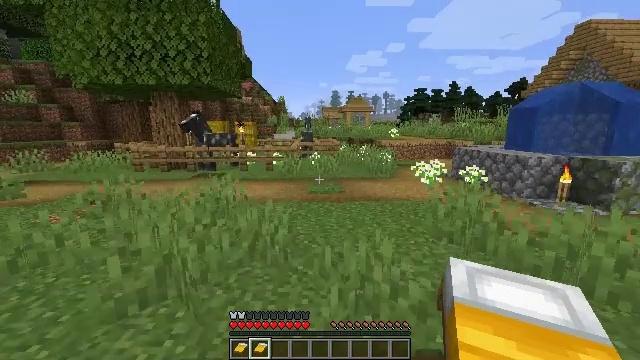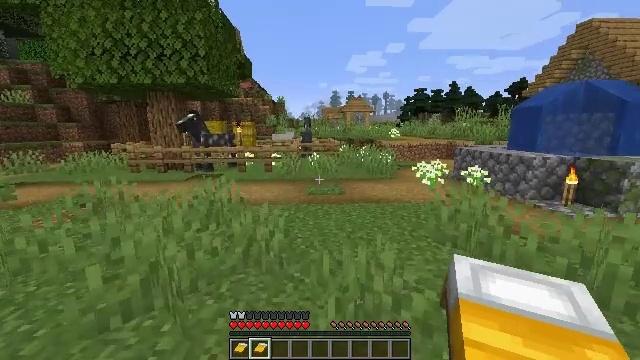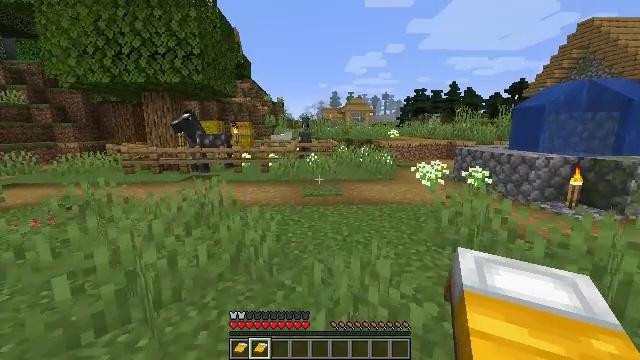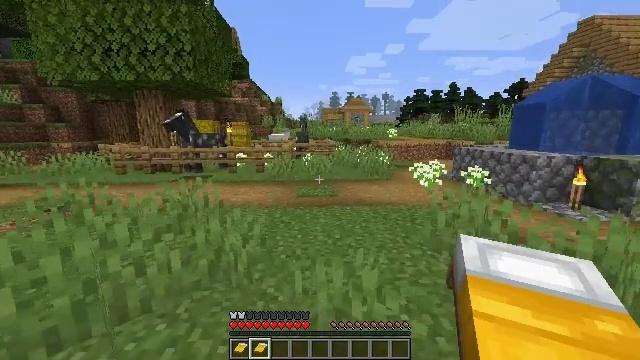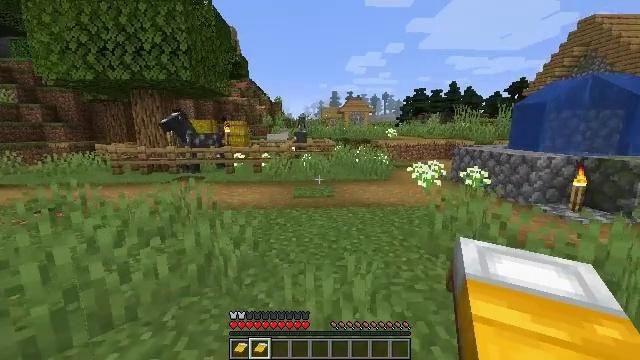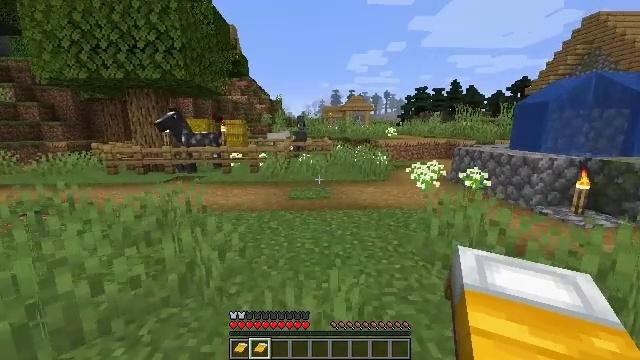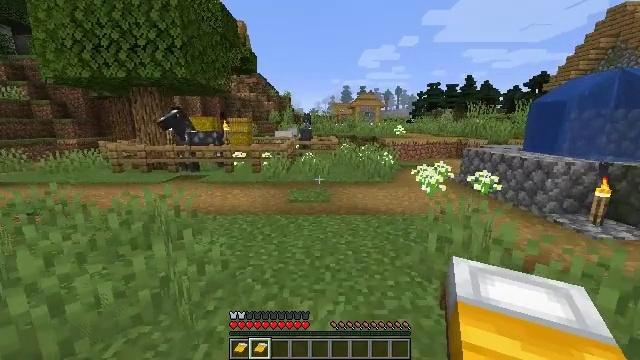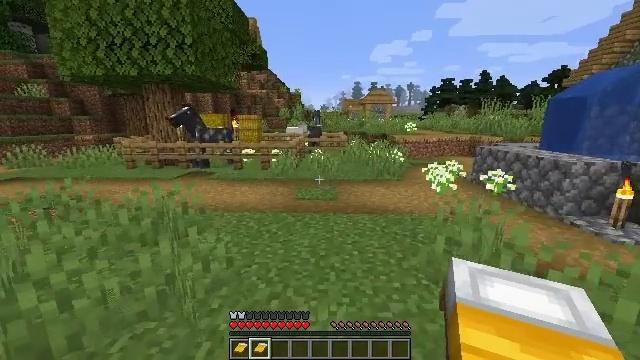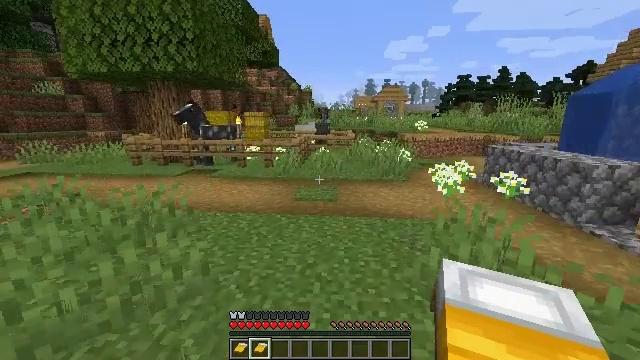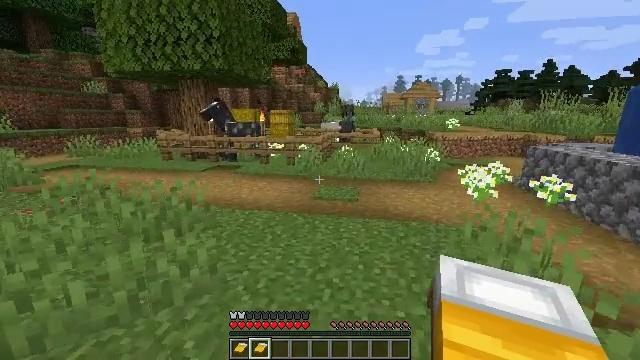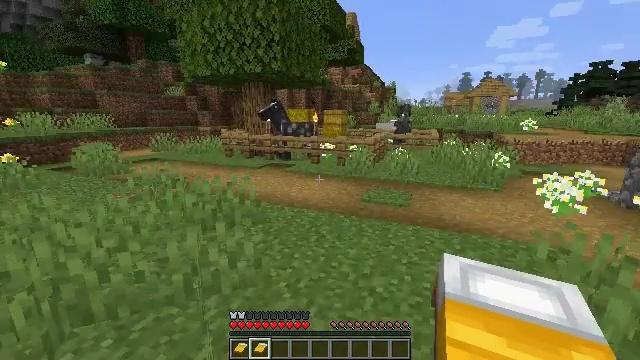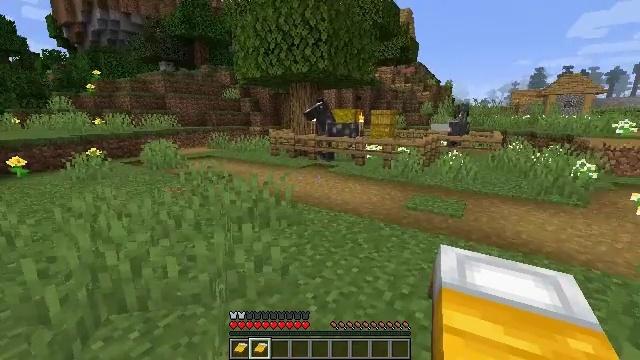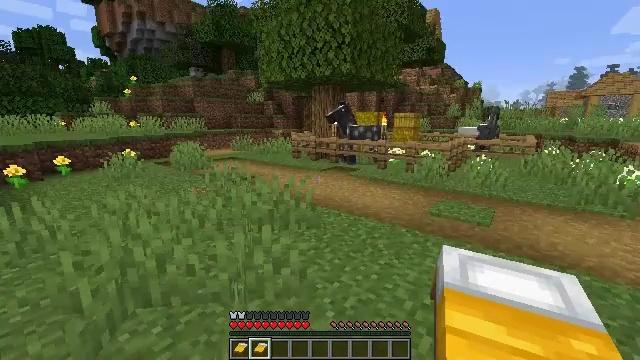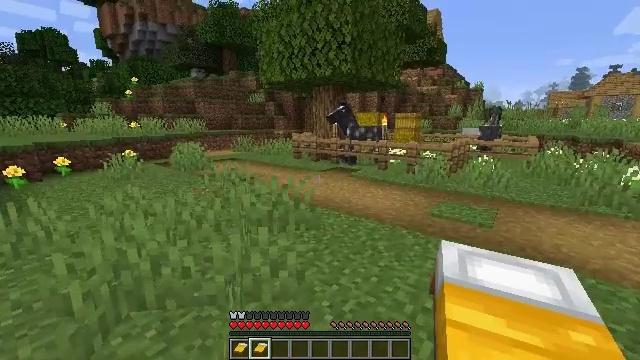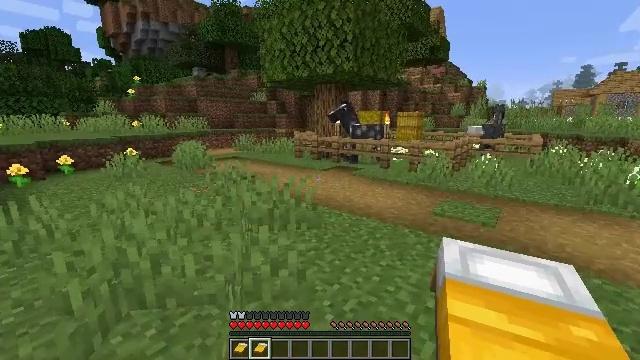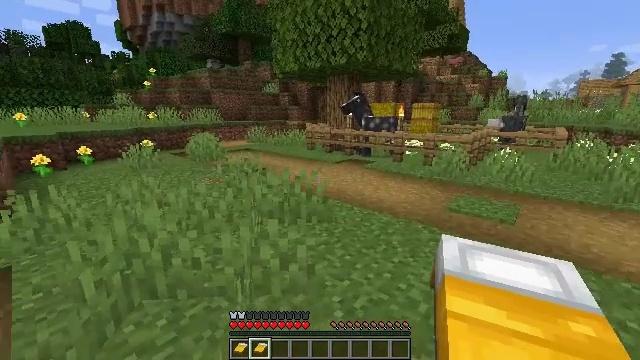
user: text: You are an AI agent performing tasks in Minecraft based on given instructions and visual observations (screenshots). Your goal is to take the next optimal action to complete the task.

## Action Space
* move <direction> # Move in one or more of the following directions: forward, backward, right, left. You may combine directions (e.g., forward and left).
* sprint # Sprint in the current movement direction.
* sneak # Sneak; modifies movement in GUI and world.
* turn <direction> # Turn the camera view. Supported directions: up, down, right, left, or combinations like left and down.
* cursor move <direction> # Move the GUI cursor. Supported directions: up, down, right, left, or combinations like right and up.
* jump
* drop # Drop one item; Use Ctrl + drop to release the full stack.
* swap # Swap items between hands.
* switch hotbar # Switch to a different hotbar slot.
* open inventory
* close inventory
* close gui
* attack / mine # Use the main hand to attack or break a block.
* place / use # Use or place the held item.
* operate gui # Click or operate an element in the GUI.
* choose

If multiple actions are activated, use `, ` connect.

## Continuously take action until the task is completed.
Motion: motion action
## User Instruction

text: Retrieve the stripped oak log.
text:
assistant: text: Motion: move forward and move right
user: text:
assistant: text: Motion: move forward and move right
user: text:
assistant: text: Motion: move forward and move right
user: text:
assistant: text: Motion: move forward and move right
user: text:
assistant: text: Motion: move forward and move right
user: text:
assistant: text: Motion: move forward and move right, turn left
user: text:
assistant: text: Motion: move forward and move right, turn left
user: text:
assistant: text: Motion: move forward and move right, turn left
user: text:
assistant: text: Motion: move forward, turn left
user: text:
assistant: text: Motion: move forward, turn left
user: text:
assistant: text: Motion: turn left
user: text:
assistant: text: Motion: turn left
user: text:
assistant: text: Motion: no_op
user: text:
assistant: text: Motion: no_op
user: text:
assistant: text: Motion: move forward, turn left and down
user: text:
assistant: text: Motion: move forward
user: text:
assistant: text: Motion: move forward
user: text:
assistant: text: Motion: move forward
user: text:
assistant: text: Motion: move forward
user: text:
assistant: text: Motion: move forward
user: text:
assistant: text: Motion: move forward, turn left
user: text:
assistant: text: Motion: move forward, turn left
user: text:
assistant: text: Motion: move forward
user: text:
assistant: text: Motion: move forward
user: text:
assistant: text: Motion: move forward
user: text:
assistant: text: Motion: move forward
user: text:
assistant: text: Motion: move forward
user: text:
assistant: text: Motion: move forward
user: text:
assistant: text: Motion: move forward
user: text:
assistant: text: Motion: move forward and move right